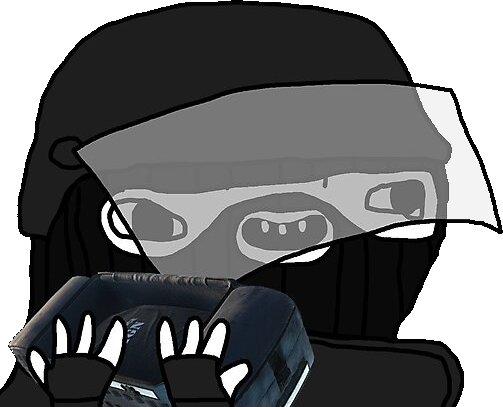
Label: 5_Brainlet